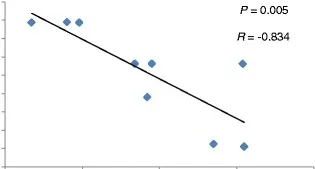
The relationship between mean fat intake and changes in absolute weight for male athletes (
n
= 9).
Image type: chart (chart)